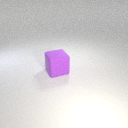
large purple rubber cube